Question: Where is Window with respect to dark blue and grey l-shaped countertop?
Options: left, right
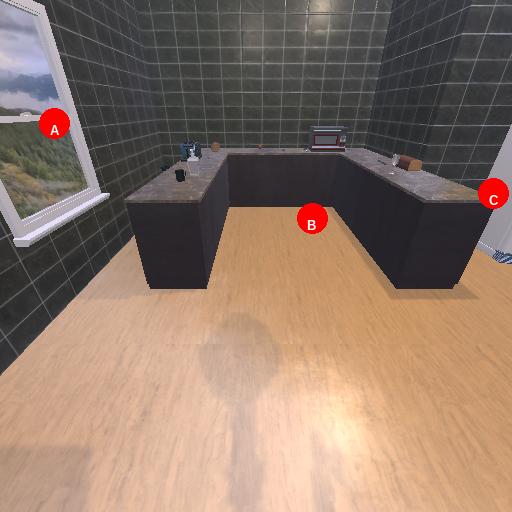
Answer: left